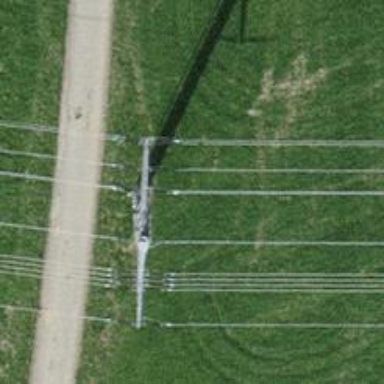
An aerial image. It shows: Power tower.